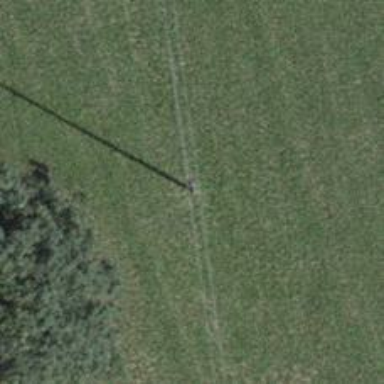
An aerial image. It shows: Utility pole in the area.